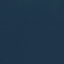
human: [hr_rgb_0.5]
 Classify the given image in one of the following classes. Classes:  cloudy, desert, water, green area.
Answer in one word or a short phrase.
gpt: water